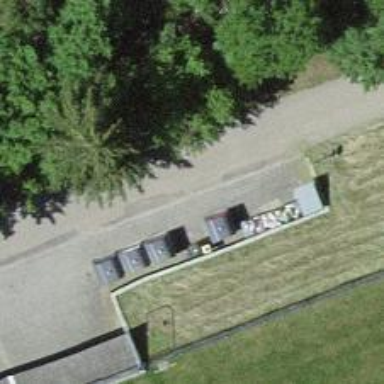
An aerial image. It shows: Recycling facility.